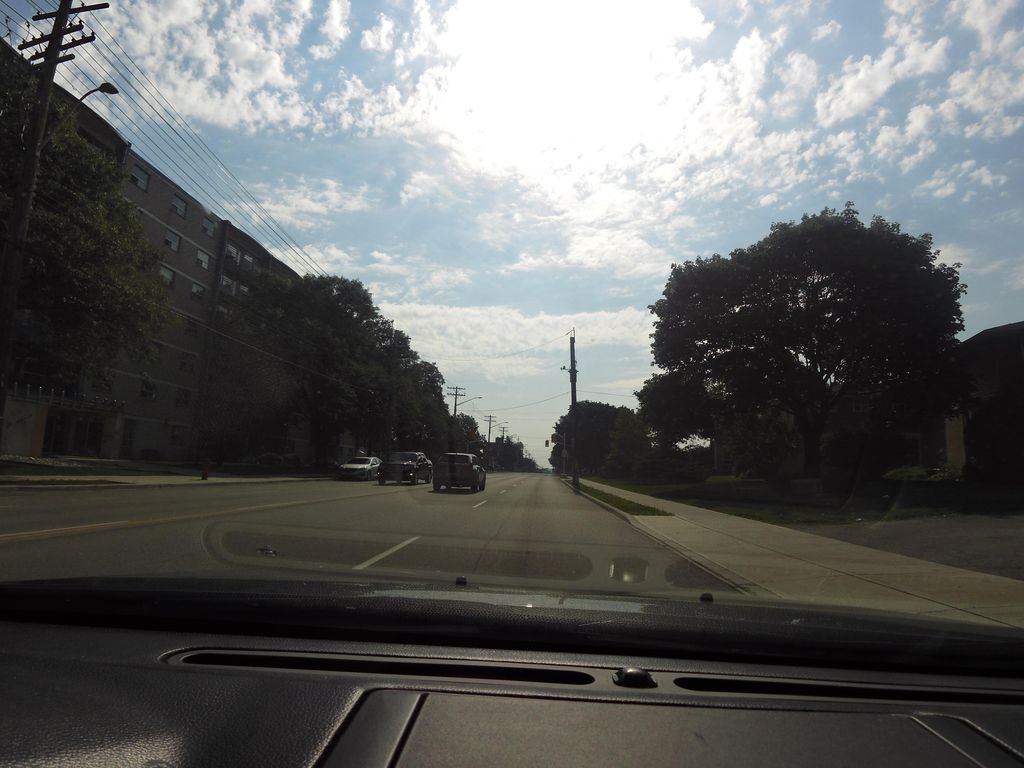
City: hamilton